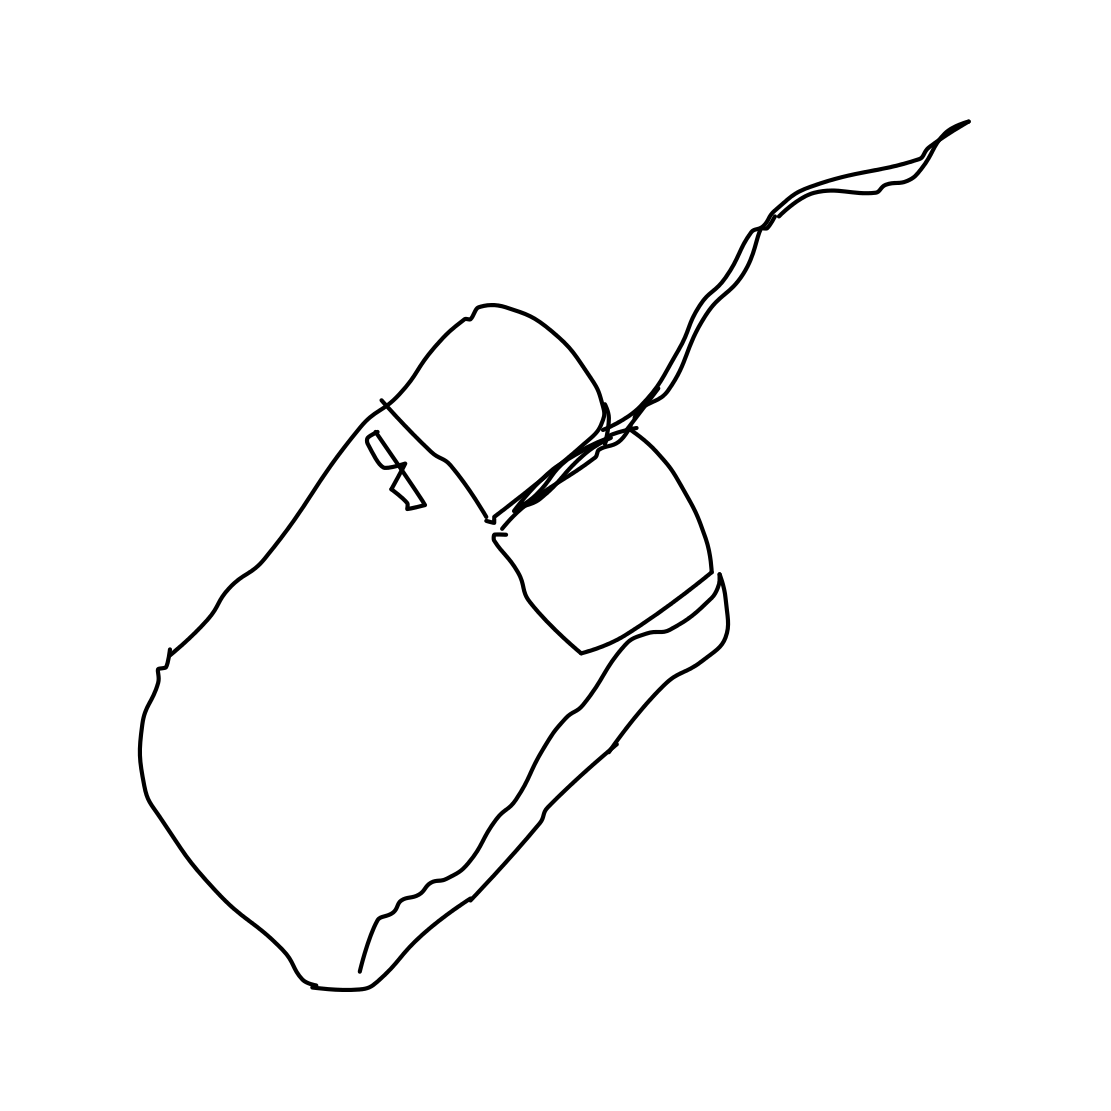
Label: computer-mouse